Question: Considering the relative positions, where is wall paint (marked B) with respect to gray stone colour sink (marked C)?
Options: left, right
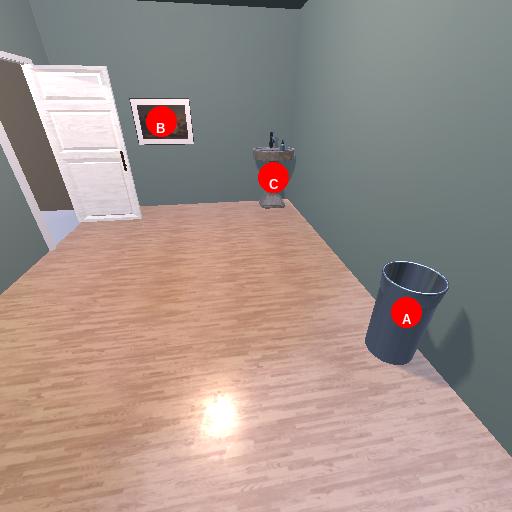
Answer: left